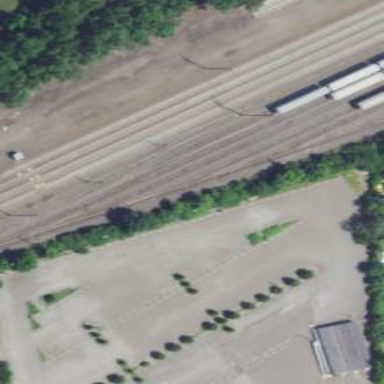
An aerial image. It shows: Railway yard in service.